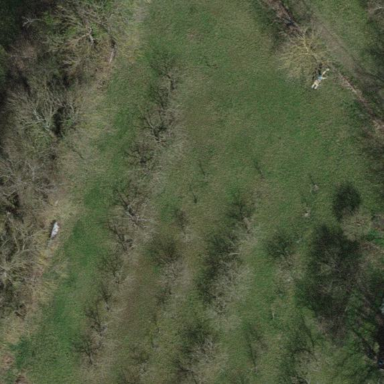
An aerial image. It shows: Orchard.